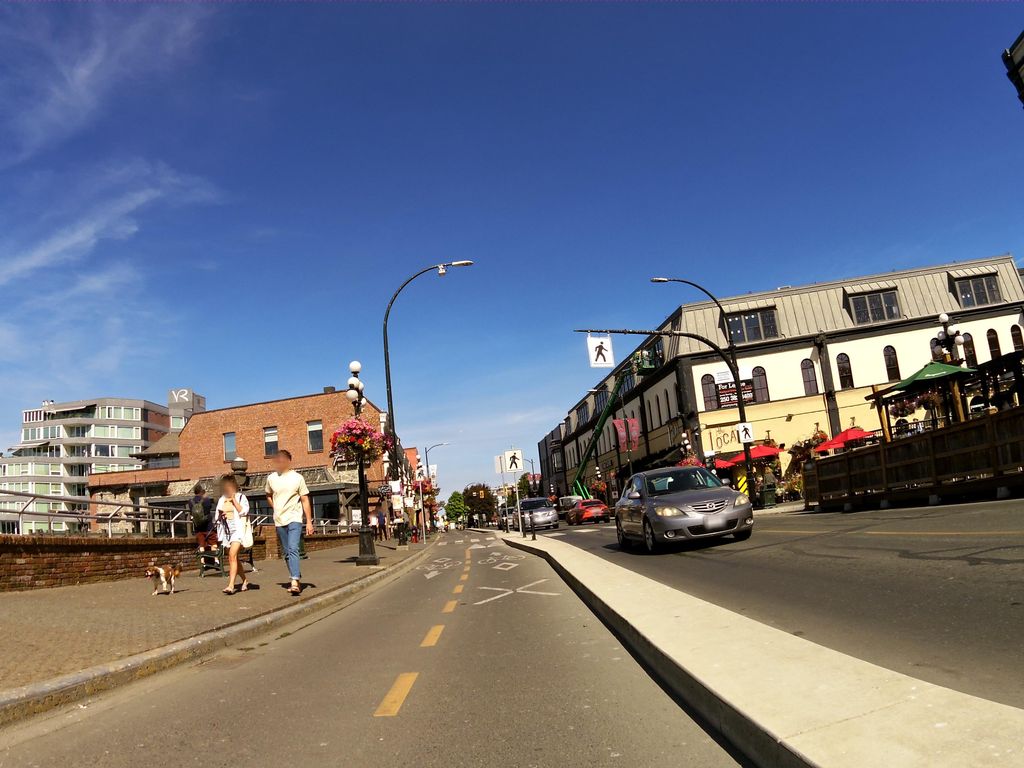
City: victoria